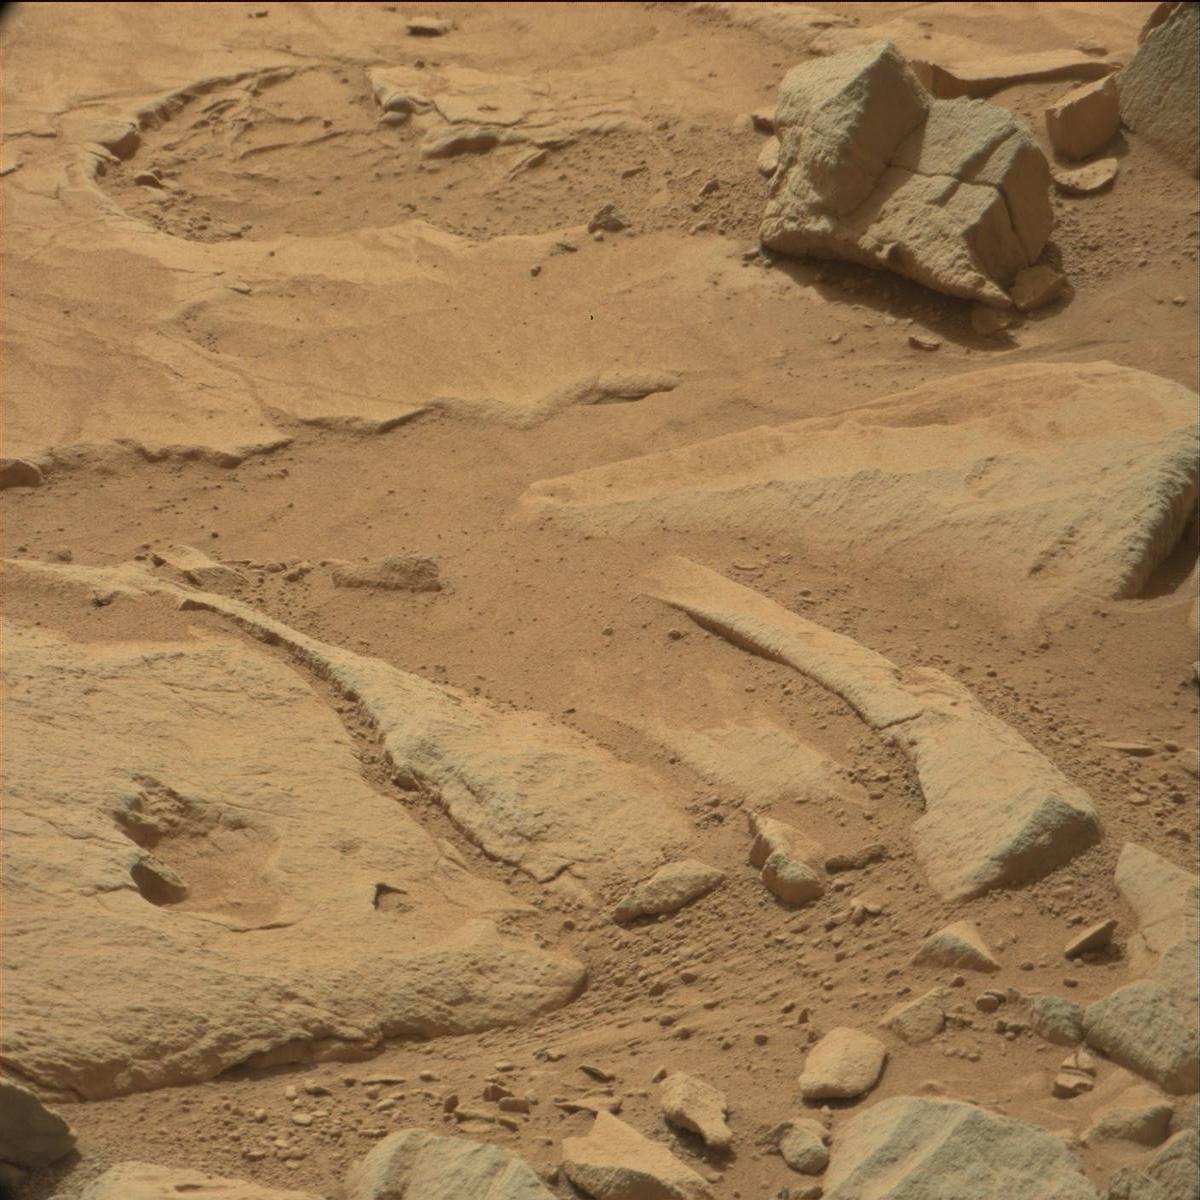
Terrain classes present: Bedrock, Rock, Sand / Soil